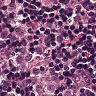
Metastatic tissue present: yes